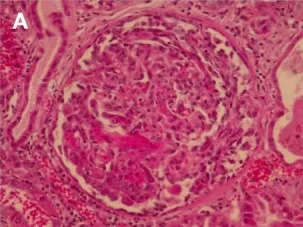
Autopsy findings. (A) Crescentic necrotizing glomerulonephritis. , x 400.
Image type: pathology (h&e)